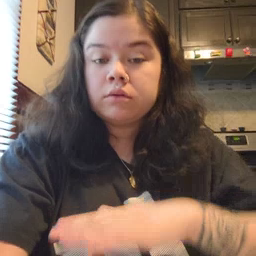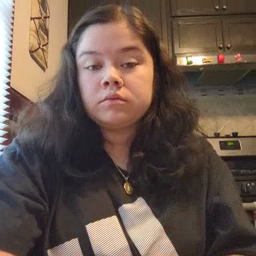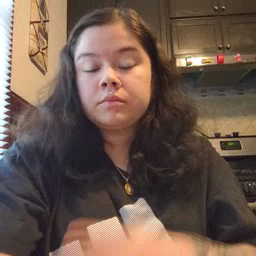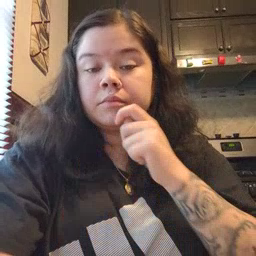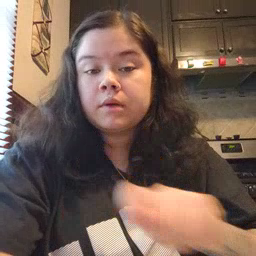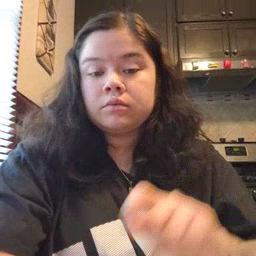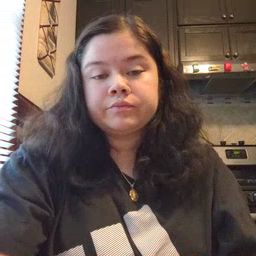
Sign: pen